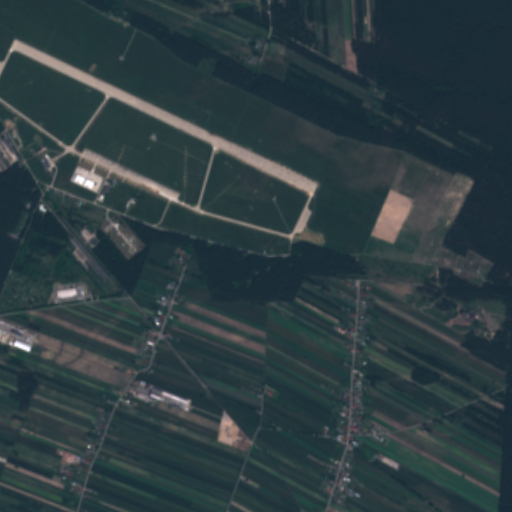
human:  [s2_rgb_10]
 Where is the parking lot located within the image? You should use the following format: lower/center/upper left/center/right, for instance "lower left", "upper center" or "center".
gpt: The parking lot is located in the center left of the image.
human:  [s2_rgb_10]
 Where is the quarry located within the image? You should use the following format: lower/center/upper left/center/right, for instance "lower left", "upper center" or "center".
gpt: The quarry is located in the center right of the image.
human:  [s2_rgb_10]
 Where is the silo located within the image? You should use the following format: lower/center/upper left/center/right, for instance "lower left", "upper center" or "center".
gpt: The silo is located in the lower left of the image.
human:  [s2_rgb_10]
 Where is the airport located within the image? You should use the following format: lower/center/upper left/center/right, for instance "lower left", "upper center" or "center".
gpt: There is no airport in the image.